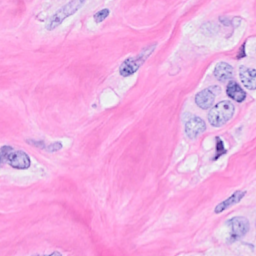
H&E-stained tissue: Breast